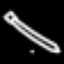
Label: pencil